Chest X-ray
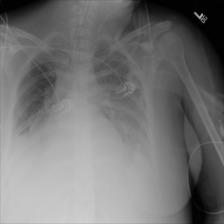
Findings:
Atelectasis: positive
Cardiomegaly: negative
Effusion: positive
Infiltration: negative
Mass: negative
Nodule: negative
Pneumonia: negative
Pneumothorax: negative
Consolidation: negative
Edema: negative
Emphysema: negative
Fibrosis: negative
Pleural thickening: negative
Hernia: negative